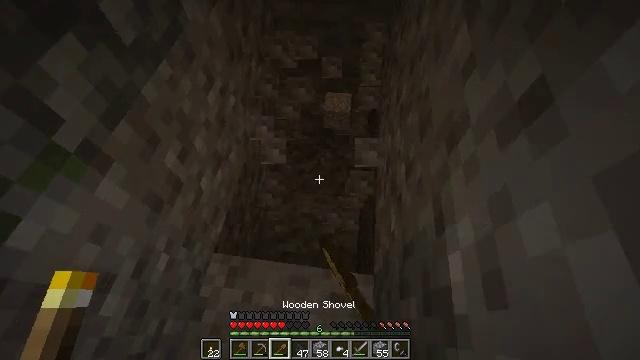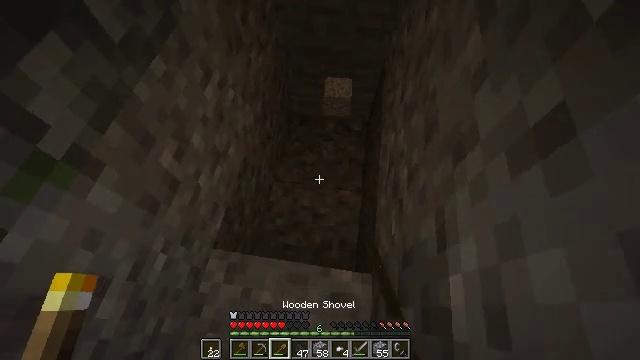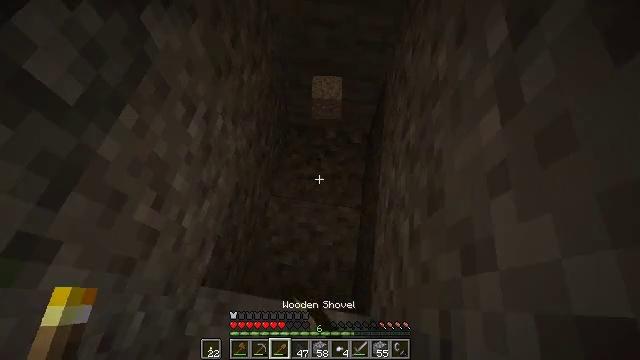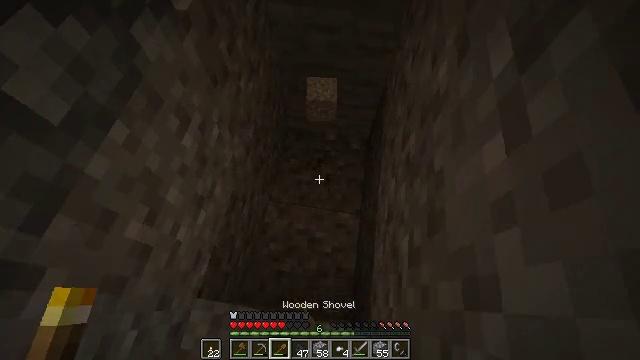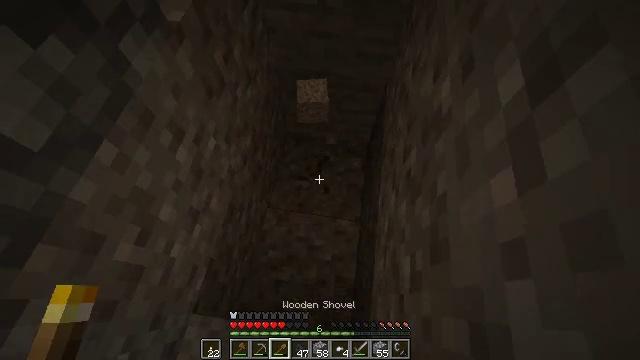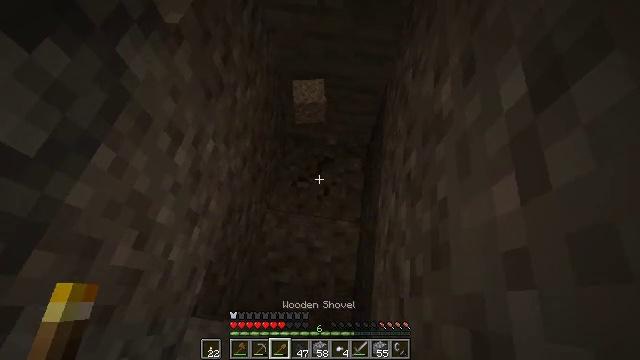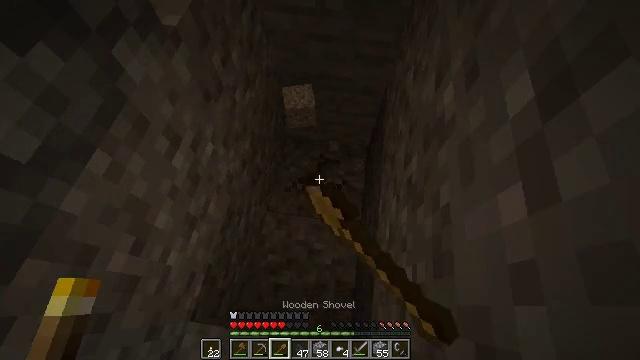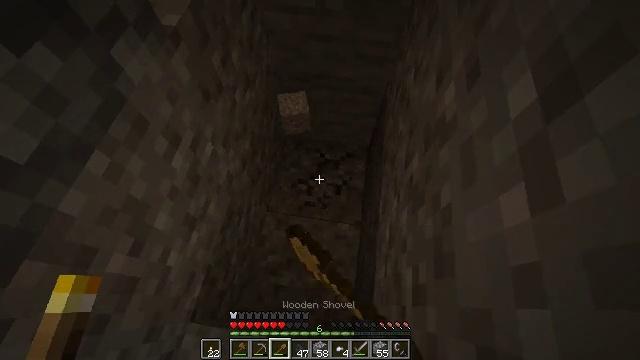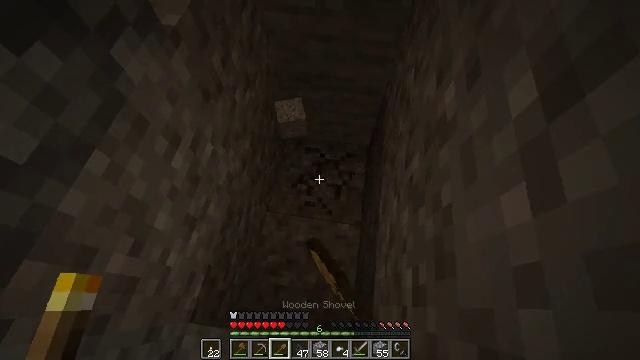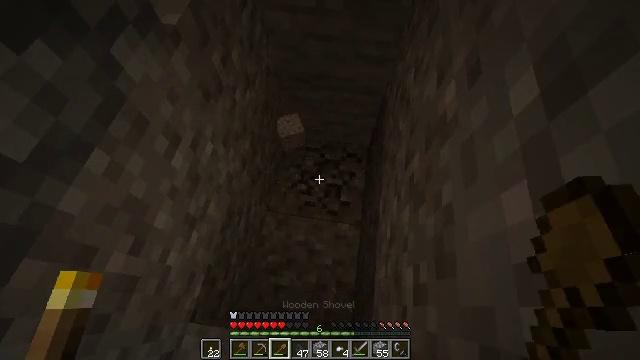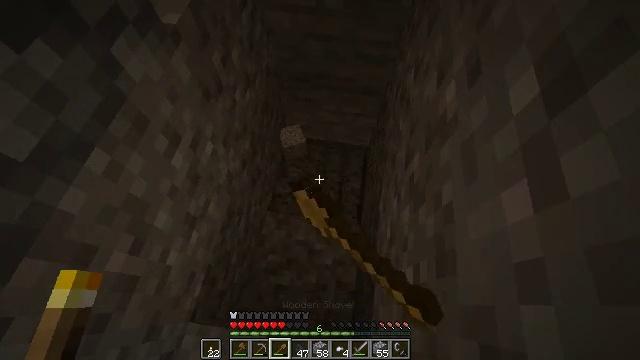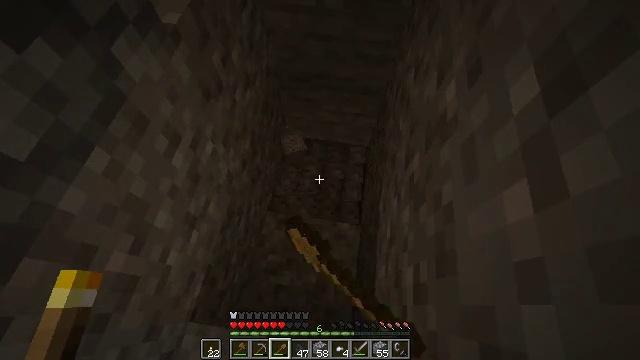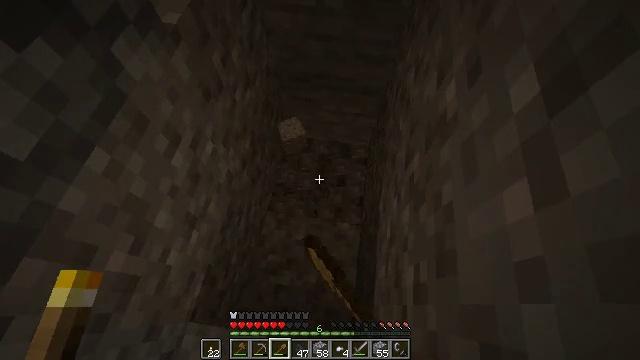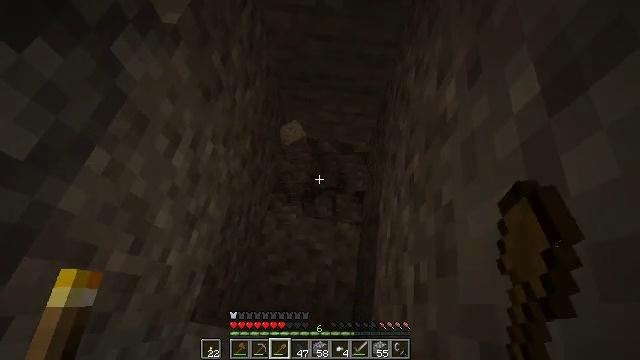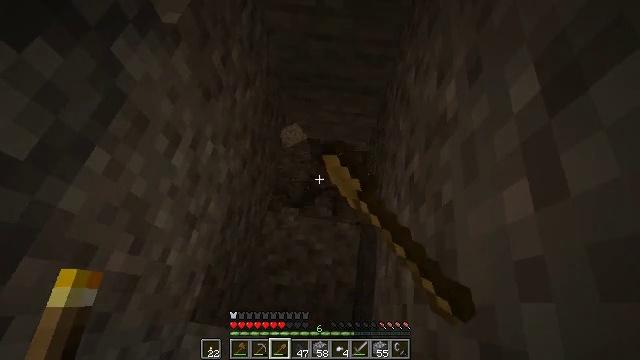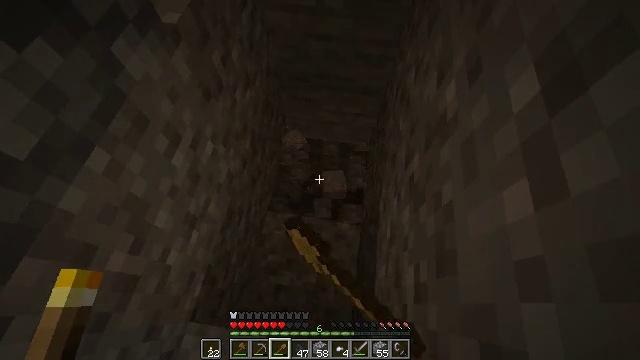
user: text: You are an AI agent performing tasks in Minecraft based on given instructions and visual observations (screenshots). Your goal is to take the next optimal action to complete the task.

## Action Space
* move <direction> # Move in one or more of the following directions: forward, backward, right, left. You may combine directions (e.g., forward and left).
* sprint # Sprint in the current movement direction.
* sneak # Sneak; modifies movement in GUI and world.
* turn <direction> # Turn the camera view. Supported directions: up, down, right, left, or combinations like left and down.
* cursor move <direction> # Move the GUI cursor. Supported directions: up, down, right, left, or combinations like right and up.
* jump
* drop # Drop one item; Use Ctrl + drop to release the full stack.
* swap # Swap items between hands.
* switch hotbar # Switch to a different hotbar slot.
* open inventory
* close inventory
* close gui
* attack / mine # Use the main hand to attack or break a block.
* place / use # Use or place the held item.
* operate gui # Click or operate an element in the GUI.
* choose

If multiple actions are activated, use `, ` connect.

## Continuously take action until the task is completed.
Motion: motion action
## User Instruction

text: Dig through gravel to clear a path.
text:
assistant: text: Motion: move forward and move right, turn left and down, attack / mine
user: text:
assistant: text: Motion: move forward and move right, turn down, attack / mine
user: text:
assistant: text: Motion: attack / mine
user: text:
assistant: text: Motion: attack / mine
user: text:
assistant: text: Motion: attack / mine
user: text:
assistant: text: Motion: attack / mine
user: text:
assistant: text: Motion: attack / mine
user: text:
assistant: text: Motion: attack / mine
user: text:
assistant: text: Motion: attack / mine
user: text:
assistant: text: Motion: attack / mine
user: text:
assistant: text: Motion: attack / mine
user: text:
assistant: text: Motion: attack / mine
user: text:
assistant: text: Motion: attack / mine
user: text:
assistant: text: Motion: attack / mine
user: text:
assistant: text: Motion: attack / mine
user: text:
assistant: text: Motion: attack / mine